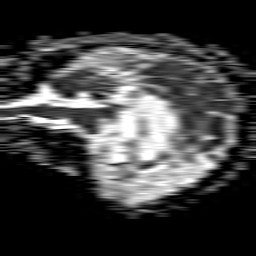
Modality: ADC
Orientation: sagittal
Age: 71
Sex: female
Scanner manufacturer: philips
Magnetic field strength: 1.5 T
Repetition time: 4.6 s
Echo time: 0.08941 s